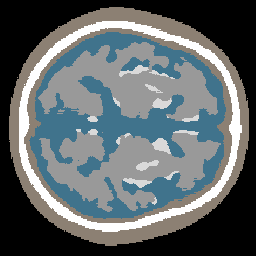
Label: no_lesion